Interaction volume radius: 5 \u00c5
Interaction volume height: 10 \u00c5
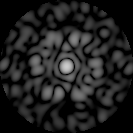
Disorder parameter: 0.8289